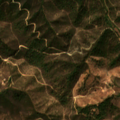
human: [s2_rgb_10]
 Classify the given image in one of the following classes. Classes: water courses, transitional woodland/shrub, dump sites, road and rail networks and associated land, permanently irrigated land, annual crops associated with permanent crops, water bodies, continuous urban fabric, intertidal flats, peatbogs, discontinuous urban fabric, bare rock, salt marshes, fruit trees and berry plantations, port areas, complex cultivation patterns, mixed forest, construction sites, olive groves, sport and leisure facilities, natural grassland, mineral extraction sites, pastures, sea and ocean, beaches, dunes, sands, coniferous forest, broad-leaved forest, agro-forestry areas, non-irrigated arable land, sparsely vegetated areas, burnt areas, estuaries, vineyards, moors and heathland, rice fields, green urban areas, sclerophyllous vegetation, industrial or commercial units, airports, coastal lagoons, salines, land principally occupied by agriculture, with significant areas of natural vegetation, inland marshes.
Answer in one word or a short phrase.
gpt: land principally occupied by agriculture, with significant areas of natural vegetation, broad-leaved forest, sclerophyllous vegetation, transitional woodland/shrub